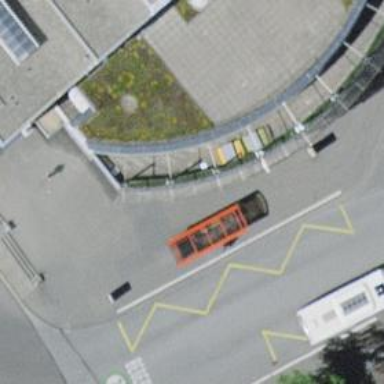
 serving as platform for public transportation."